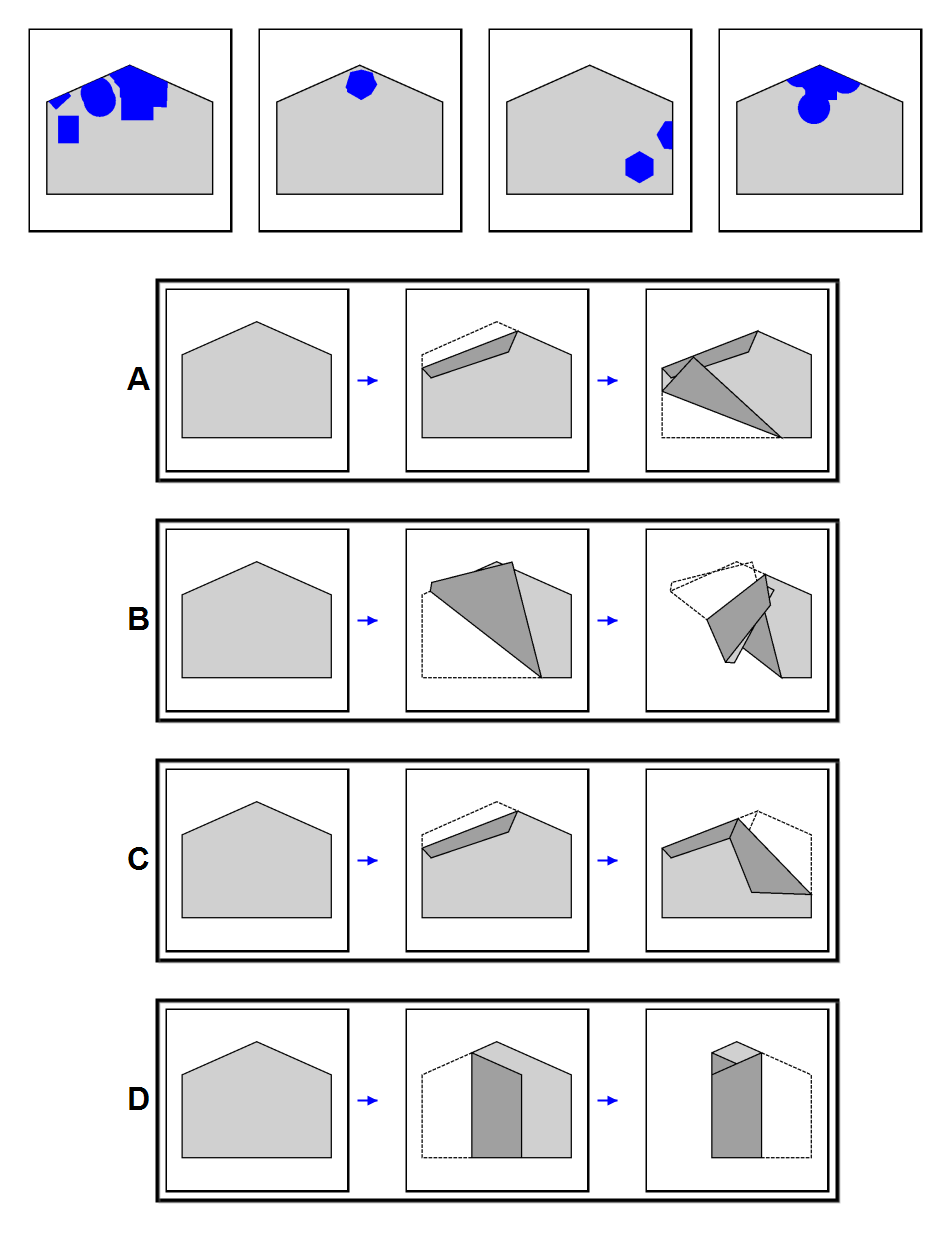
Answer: C